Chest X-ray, PA view. Patient: 28 years old, sex M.
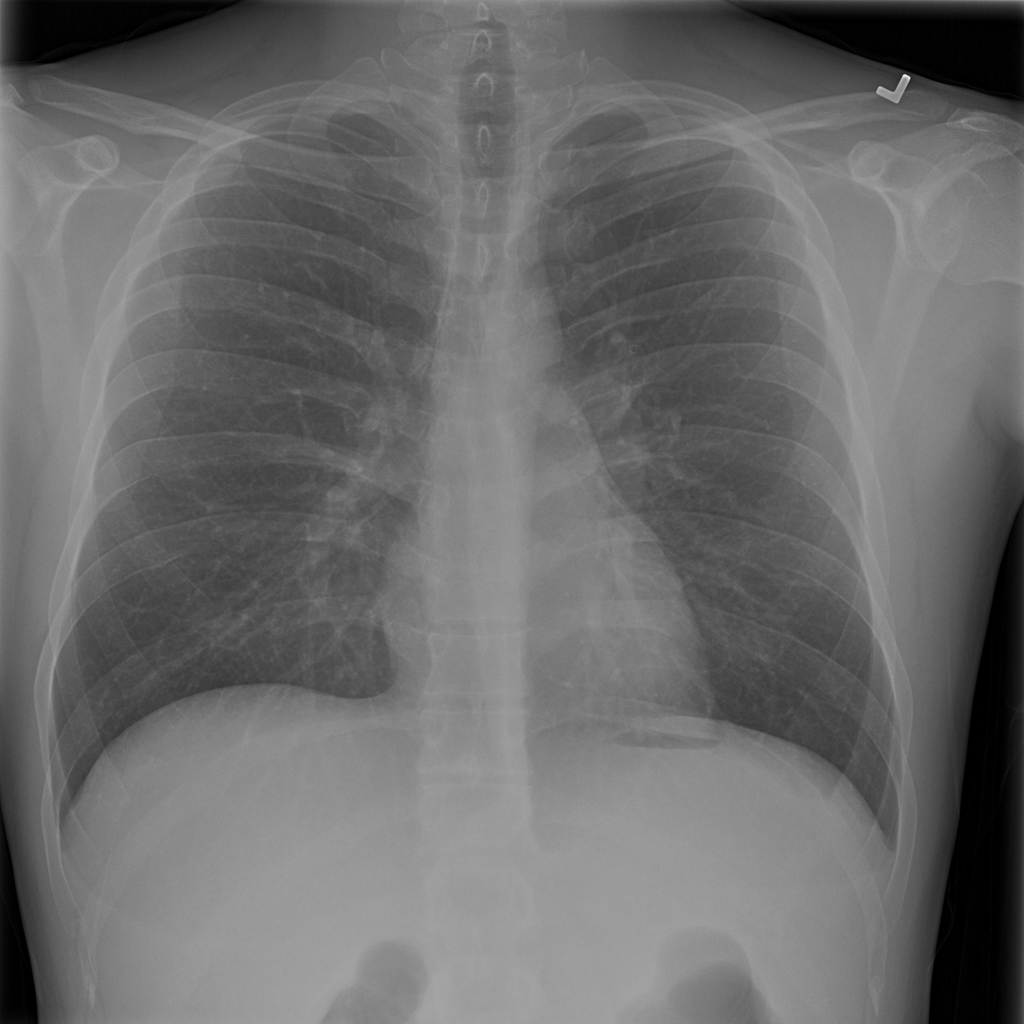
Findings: No Finding